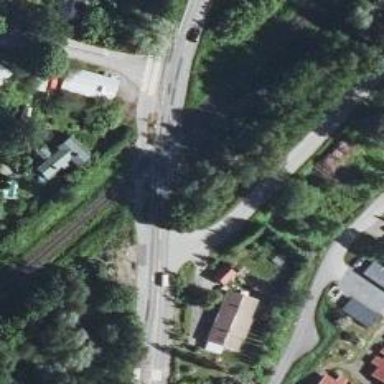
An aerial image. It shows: Level crossing with both lights and saltire in place.